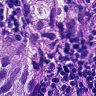
Metastatic tissue present: yes